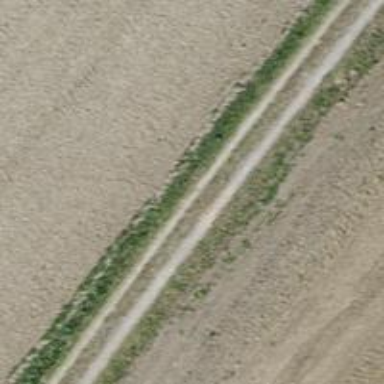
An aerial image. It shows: Gravel track road.